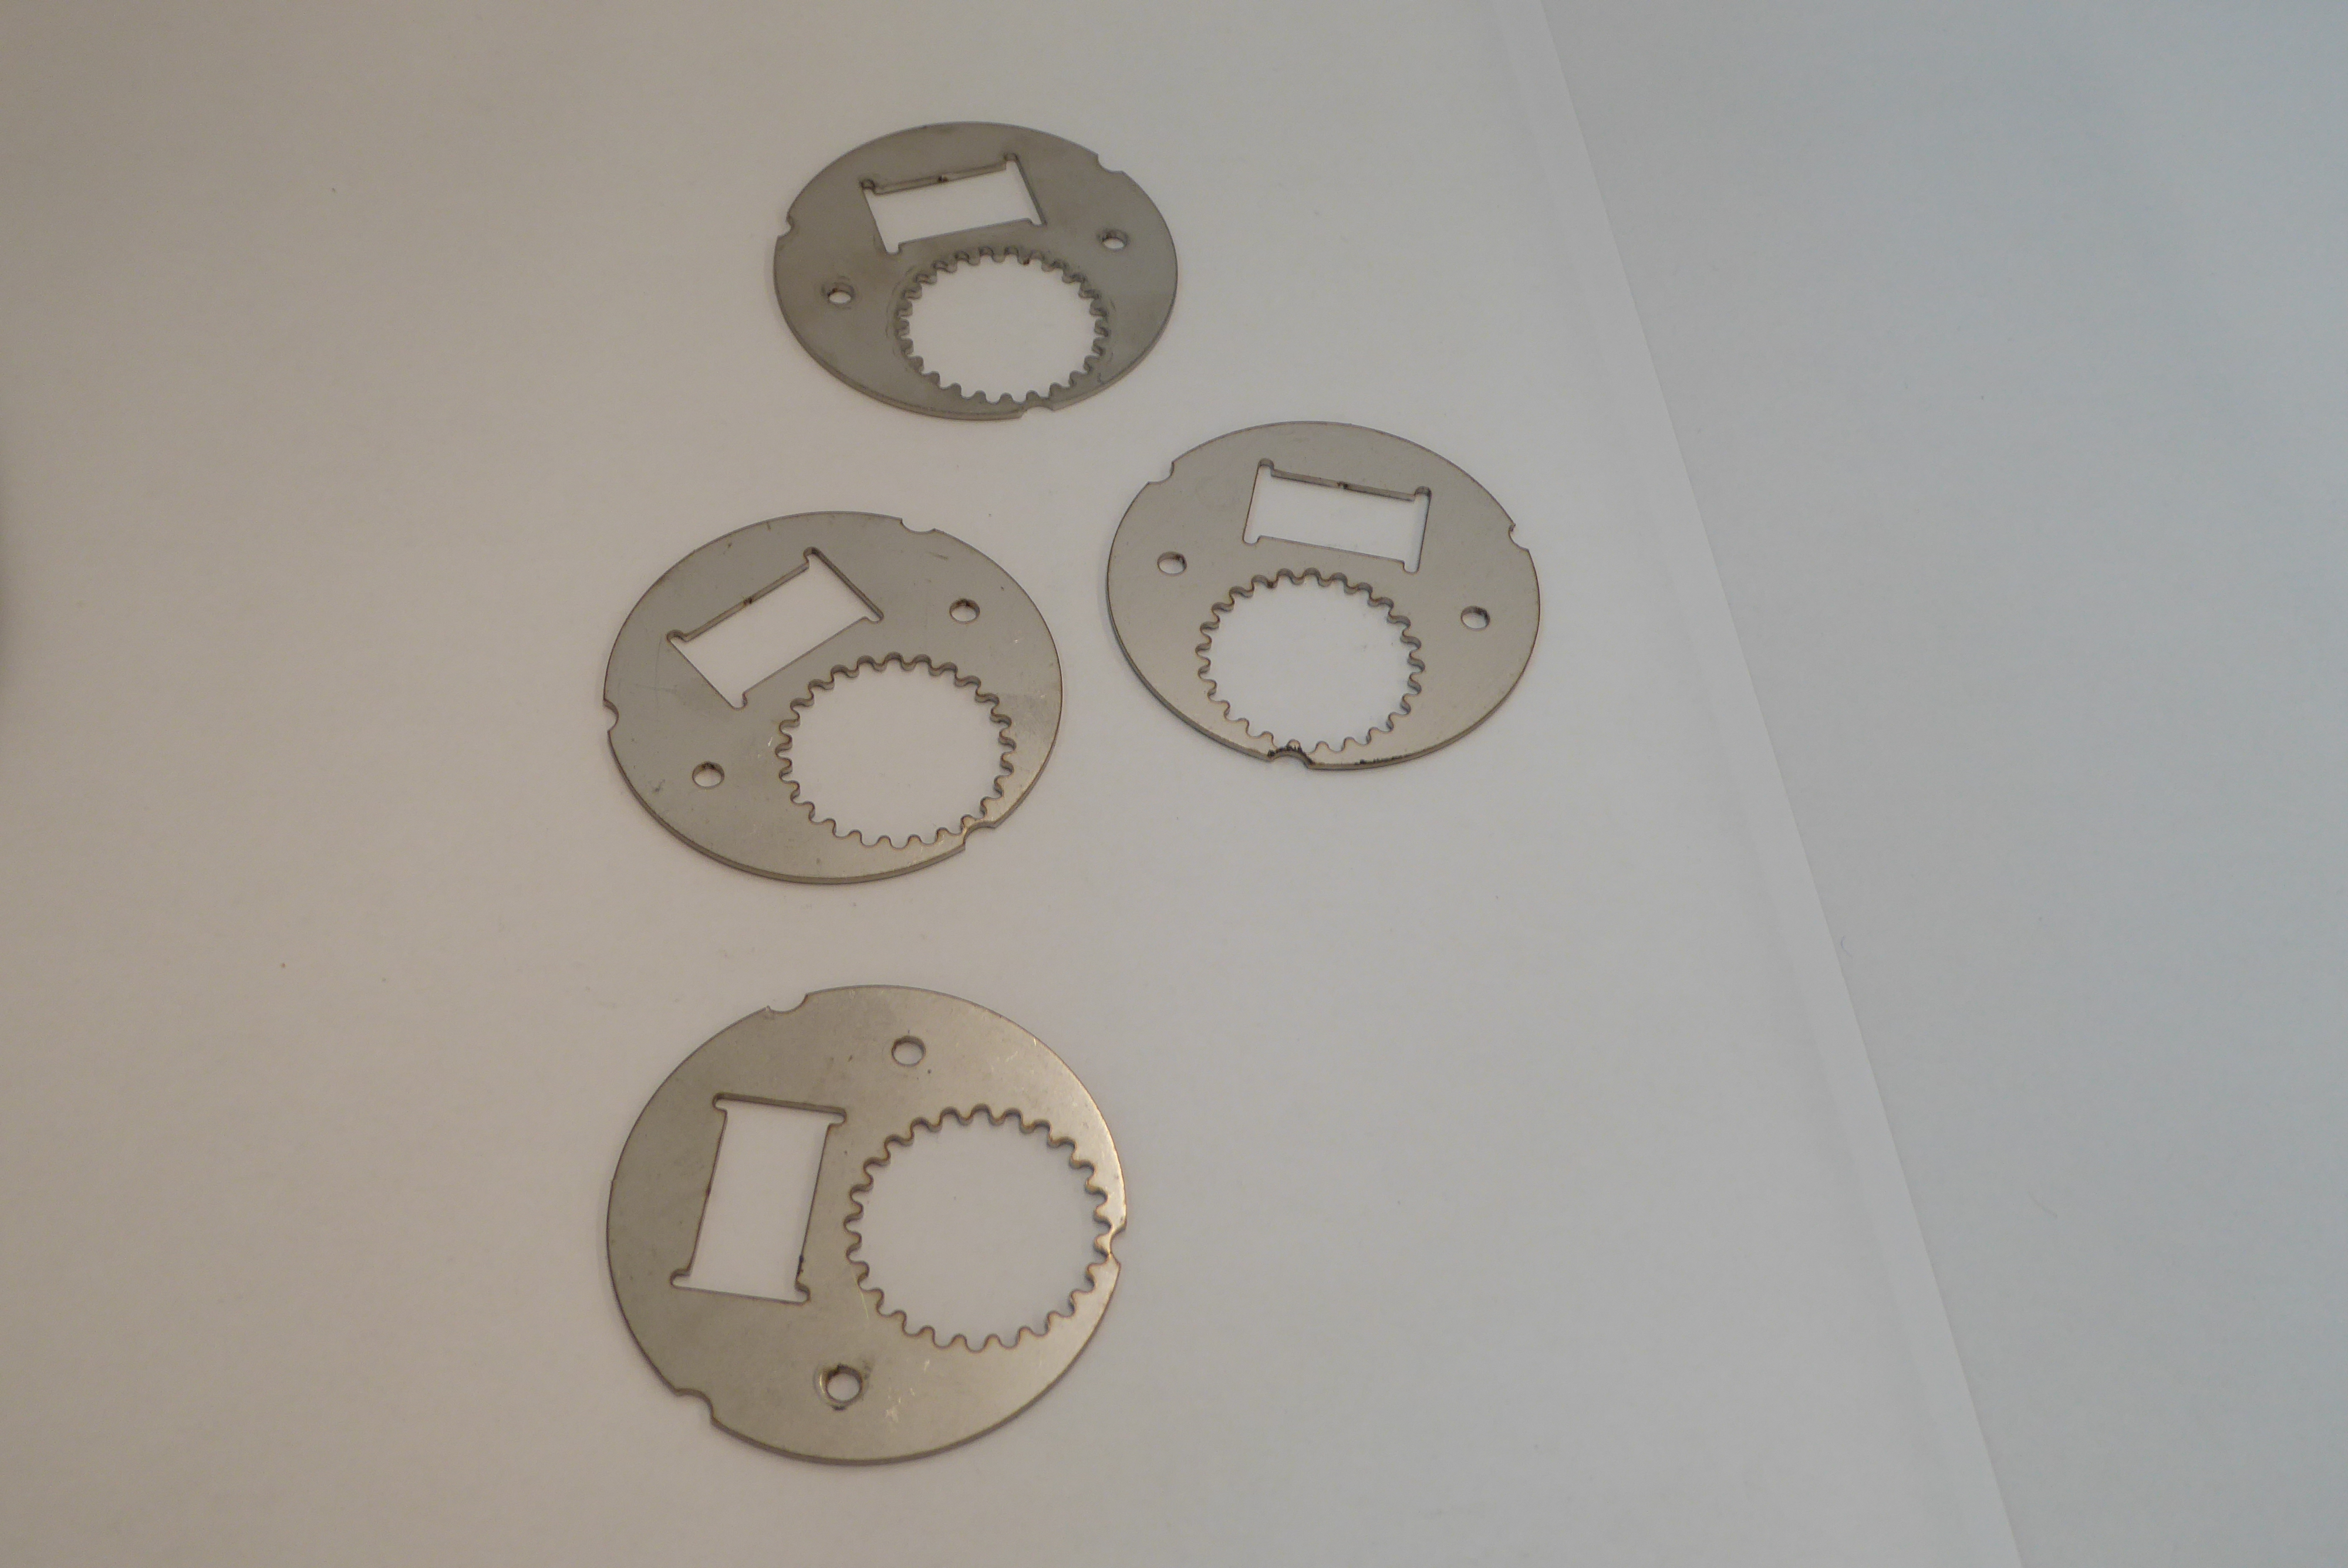
Label: Bottle Opener - Inlay